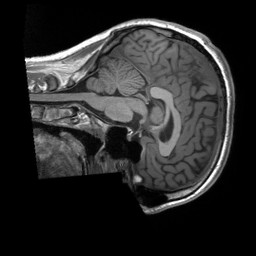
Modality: T1w
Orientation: sagittal
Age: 22
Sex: male
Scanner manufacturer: siemens
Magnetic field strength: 3 T
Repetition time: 2.3 s
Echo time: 0.00232 s